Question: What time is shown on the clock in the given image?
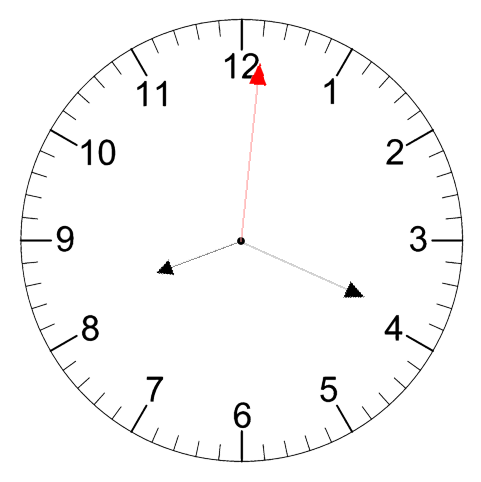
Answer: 08:19:01